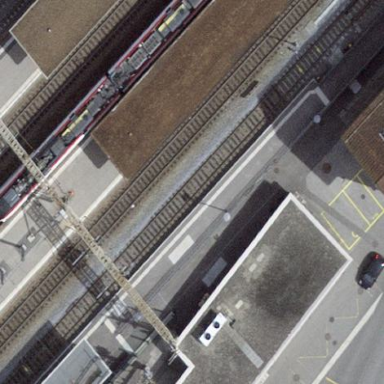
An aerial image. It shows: Transportation building.